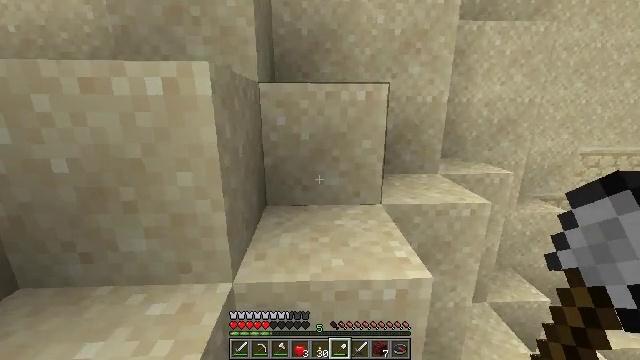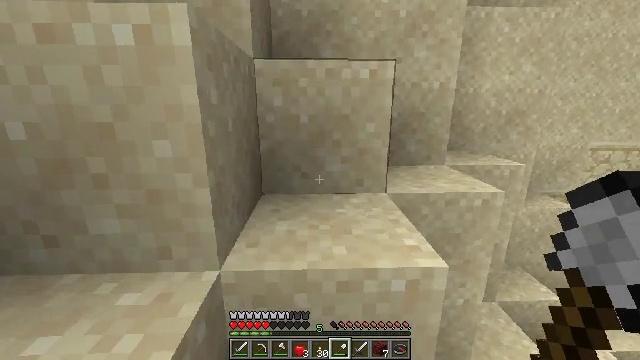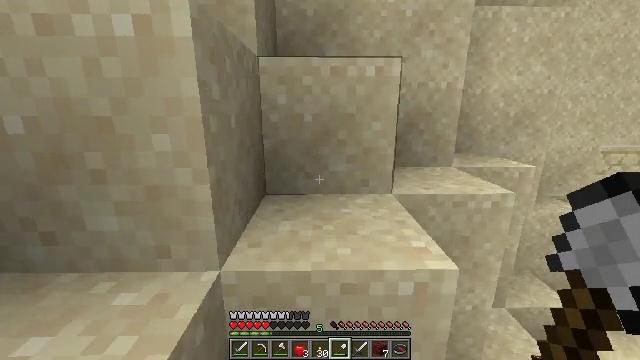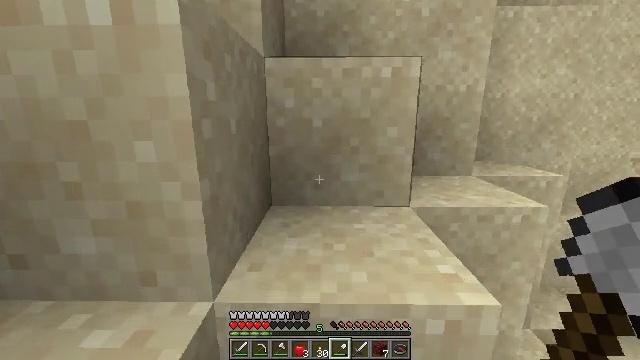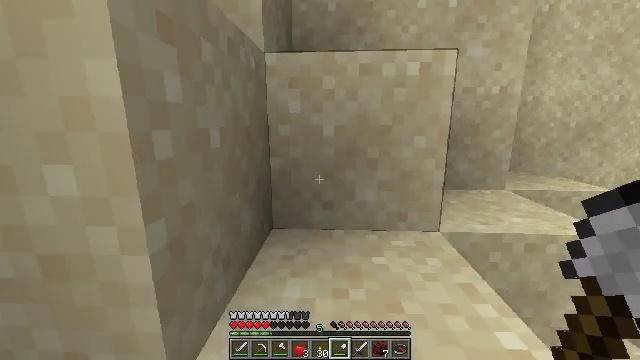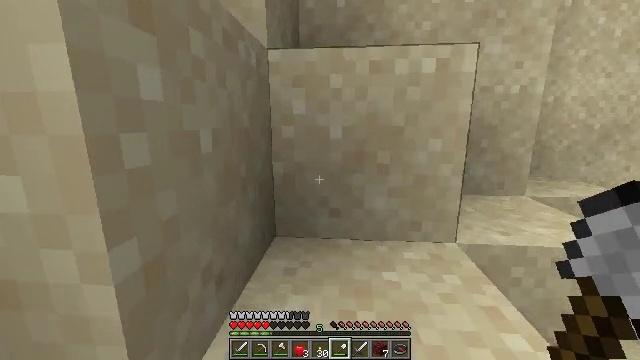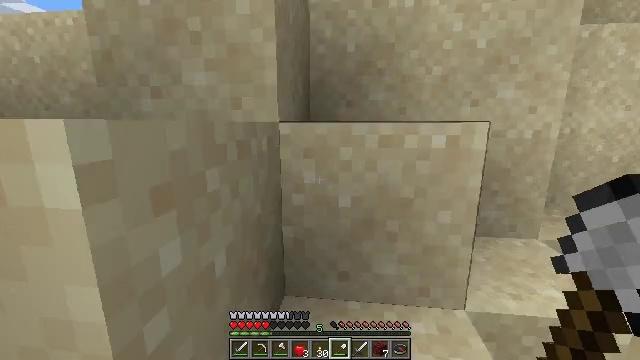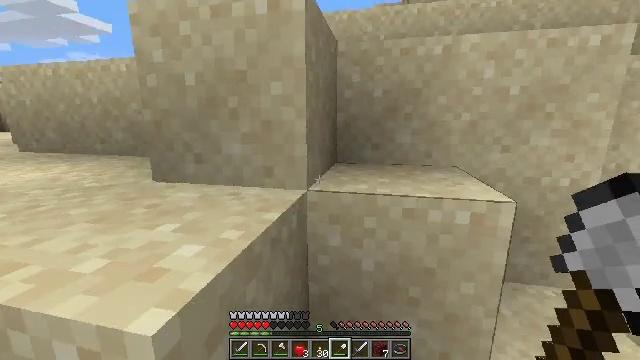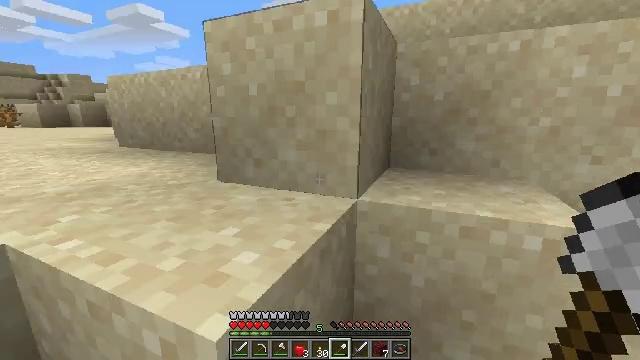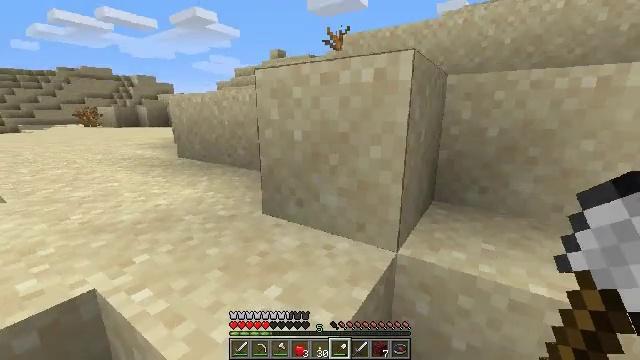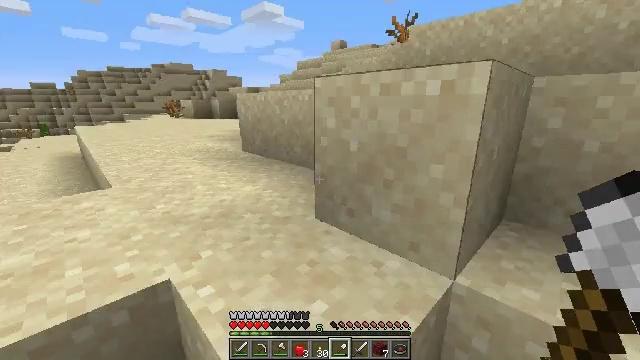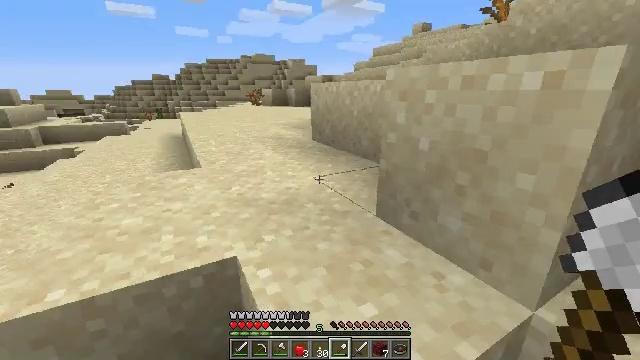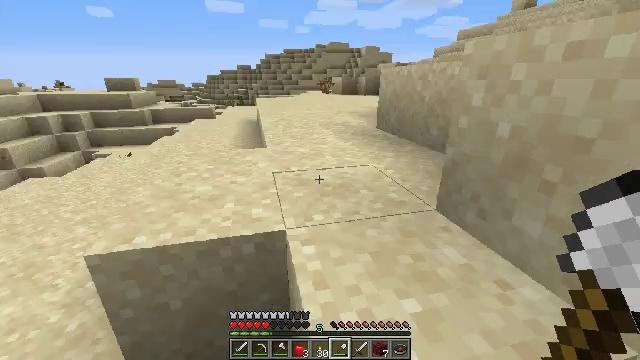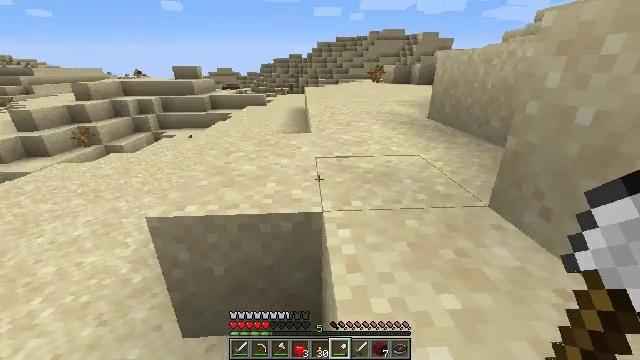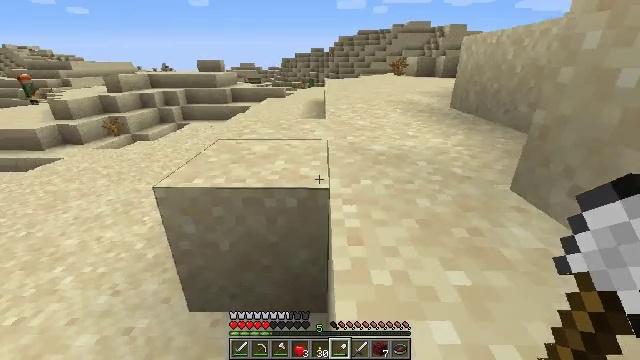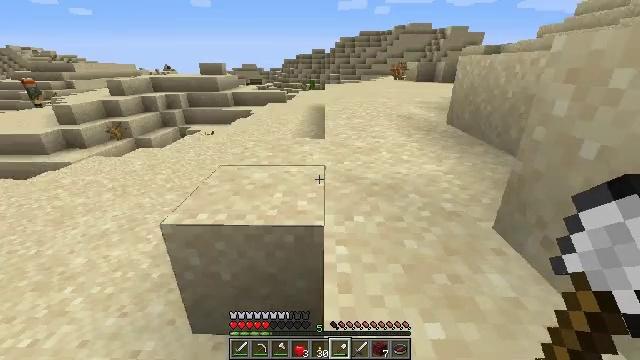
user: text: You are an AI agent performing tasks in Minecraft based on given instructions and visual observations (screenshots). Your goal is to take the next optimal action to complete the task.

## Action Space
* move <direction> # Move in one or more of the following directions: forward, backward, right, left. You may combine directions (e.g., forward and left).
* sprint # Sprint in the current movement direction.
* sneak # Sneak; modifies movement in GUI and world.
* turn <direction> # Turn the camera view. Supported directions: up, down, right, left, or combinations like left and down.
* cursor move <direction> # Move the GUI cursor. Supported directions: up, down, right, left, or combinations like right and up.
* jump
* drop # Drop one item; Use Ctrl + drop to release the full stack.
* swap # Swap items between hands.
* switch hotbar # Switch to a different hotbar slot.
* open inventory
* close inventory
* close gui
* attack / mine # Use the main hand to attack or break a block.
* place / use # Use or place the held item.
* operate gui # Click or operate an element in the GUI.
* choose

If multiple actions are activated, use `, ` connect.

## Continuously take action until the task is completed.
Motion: motion action
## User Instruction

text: Break the dead bush for sticks.
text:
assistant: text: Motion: move forward
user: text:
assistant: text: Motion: move forward, turn left
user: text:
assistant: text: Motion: move forward, turn left and up
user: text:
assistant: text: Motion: move forward, turn left and up
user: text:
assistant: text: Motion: move forward, turn left
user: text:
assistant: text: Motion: move forward, turn left, jump
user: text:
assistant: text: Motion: move forward, turn left, jump
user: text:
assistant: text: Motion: move forward, turn left and down, jump
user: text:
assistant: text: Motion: move forward, turn left and down, jump
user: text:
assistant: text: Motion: move forward, turn left and down
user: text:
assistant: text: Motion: move forward, turn left and down
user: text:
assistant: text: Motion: move forward, turn left and down
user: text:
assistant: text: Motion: move forward, turn left and down
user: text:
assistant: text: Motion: move forward, turn left, jump
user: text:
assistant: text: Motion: move forward, jump
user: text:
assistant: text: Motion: move forward, jump
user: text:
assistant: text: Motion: move forward, jump
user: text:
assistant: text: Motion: move forward
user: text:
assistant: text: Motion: move forward
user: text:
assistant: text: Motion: move forward
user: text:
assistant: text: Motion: move forward, turn right and up
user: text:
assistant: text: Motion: move forward, turn right and up
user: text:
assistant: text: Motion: move forward, turn right and up
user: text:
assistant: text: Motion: move forward
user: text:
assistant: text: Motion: move forward
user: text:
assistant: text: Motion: move forward
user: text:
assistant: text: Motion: move forward
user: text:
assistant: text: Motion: move forward, turn right
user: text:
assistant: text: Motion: move forward, turn right
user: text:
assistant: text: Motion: move forward, turn right